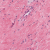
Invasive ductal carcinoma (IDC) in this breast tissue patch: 0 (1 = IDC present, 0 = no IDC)